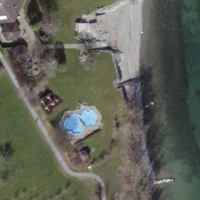
EUNIS habitat code: 14
Species observed at this site:
Linaria vulgaris
Hypericum perforatum